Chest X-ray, PA view. Patient: 65 years old, sex M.
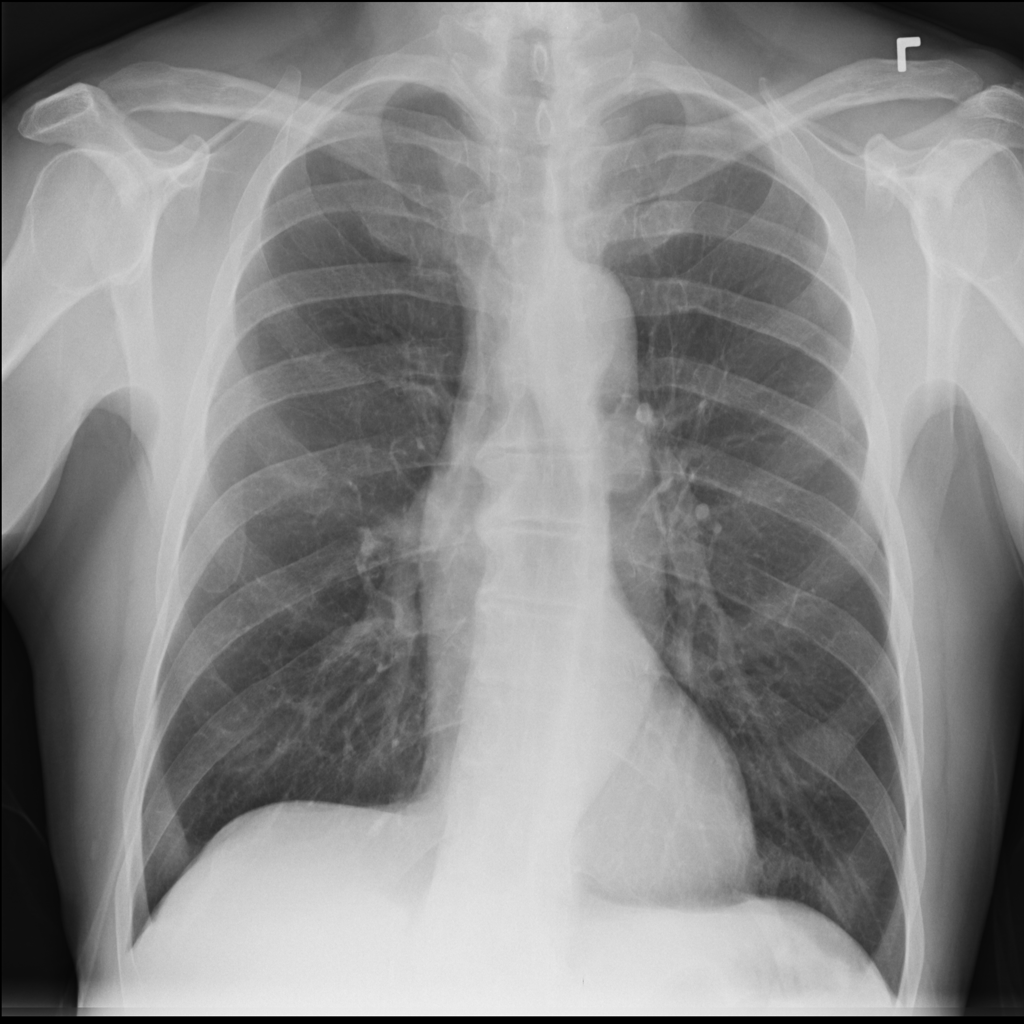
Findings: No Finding